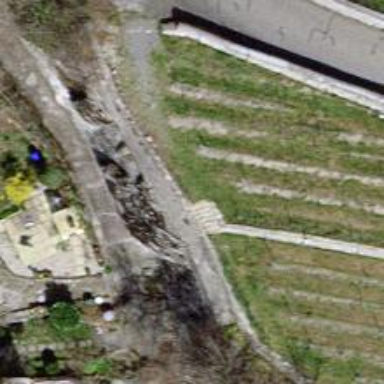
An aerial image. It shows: Road with steps.